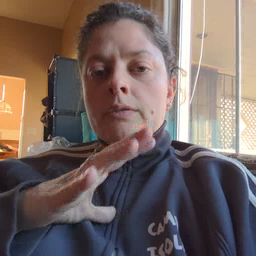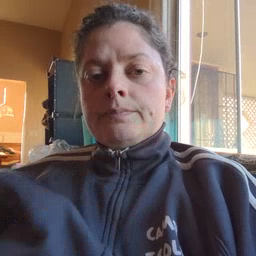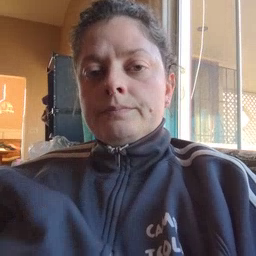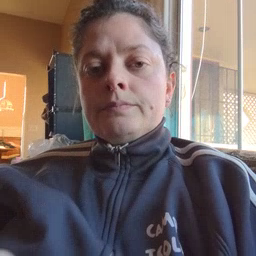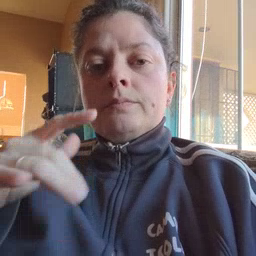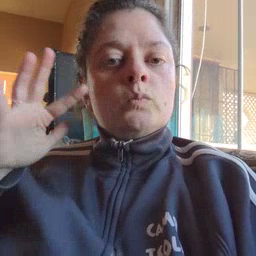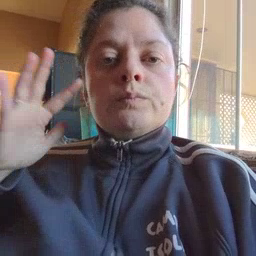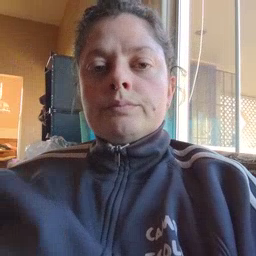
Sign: noisy